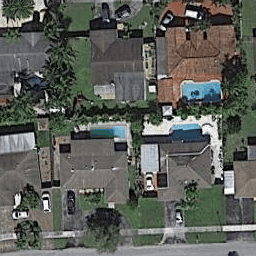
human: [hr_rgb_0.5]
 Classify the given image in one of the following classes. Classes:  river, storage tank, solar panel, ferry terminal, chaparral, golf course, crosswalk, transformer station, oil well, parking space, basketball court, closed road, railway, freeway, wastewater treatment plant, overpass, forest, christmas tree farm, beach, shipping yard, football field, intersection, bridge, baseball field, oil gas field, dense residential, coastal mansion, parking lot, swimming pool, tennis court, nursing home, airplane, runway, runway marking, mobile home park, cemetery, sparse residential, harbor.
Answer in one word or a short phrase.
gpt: dense residential